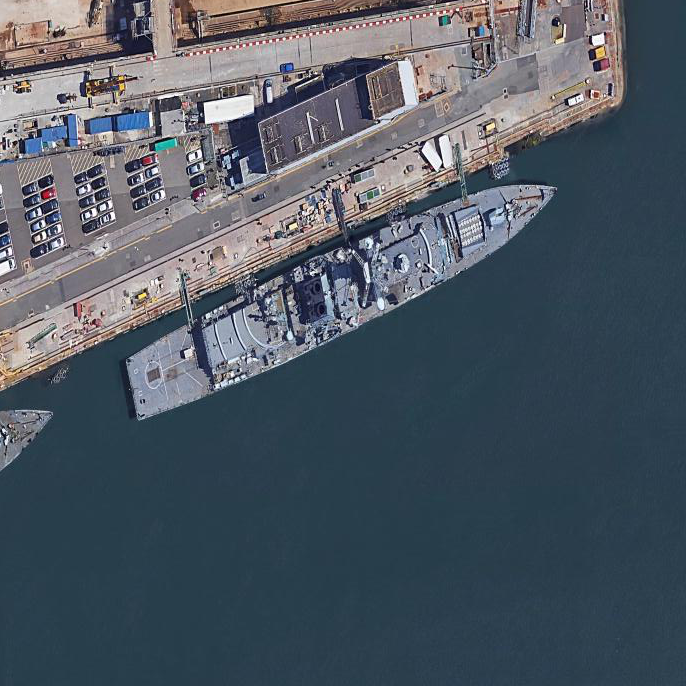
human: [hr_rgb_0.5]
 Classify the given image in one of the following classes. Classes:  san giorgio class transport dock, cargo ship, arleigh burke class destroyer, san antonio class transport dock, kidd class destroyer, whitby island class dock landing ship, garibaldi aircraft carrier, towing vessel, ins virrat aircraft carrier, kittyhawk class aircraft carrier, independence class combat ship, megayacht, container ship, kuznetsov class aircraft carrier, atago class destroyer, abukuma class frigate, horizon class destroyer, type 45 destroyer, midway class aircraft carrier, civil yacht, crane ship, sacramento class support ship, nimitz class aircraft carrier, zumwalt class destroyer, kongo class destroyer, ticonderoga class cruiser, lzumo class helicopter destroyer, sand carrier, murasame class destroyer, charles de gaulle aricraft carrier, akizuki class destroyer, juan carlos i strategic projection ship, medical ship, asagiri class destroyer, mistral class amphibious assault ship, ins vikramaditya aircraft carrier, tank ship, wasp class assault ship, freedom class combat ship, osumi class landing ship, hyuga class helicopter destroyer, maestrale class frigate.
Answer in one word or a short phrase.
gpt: Type 45 destroyer